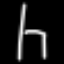
Label: chair